Interaction volume radius: 10 \u00c5
Interaction volume height: 15 \u00c5
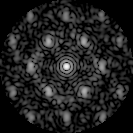
Disorder parameter: 0.5486